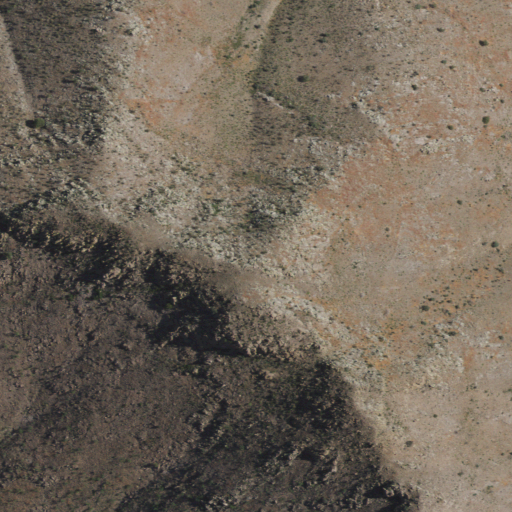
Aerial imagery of mountain in New Mexico named Anderson Mountain containing shrub and grassland